Question: I have a solution, which includes 2 projects: main progect, and PlayListFilePlayBackAgent.

in main project, in MainPage a have a listBox, which shows different content. Some content has audioformat, and when i see title, and performer in listbox's item - i click button "play" in this listbox's item. This button make some operations(take track's urls from some server) and than go to page AudioPage. In AudioPage some method make a playlist from those urls, than its saves in isolatedStorage in xml format(serialized).
Here is PlayList.cs
'''
public class Playlist
{
public Playlist()
{
Tracks = new List<PlaylistTrack>();
}
[XmlElement(ElementName = "Track")]
public List<PlaylistTrack> Tracks { set; get; }
[XmlElement(ElementName = "TrackCount")]
public int TrackCount { set; get; }
public static Playlist Load(string filename)
{
Playlist playlist = null;
using (IsolatedStorageFile storage = IsolatedStorageFile.GetUserStoreForApplication())
{
using (IsolatedStorageFileStream stream = storage.OpenFile(filename, FileMode.Open))
{
XmlSerializer xmlSerializer = new XmlSerializer(typeof(Playlist));
playlist = xmlSerializer.Deserialize(stream) as Playlist;
}
}
return playlist;
}
public void Save(string filename)
{
using (IsolatedStorageFile storage = IsolatedStorageFile.GetUserStoreForApplication())
{
using (IsolatedStorageFileStream stream = storage.CreateFile(filename))
{
XmlSerializer xmlSerializer = new XmlSerializer(typeof(Playlist));
xmlSerializer.Serialize(stream, this);
}
}
}
}
'''
And a PlayBackAgent than deserializes this xml into playlist, and plays it.
That's all good, but when i want to listen tracks which were not in those item of listbox i have a problem.
I go back to my listbox, than i select some track and push button "play". In button handler, i '.Clear();' my collection, take new urls of new tracks, go to AudioPage and make a new playlist. But in emulator i see the same music i listen before.I thought the problem was in that PlayListFilePlayBackAgent do not update a playlist from isolatedStorade. But when i click different buttons "play" - field TrackCount changes(don't mind to its name, it just says what number of track in playlist must play player), i can see it in output when write 'Debug.WriteLine(Convert.ToString(playlist.TrackCount));' in 'AudioPlayer.cs'. So what I have: an audioplayer, which plays music only from first playlist I gave to him. When I want to listen another playlist - in AudioPage i see old playlist and can listen music only from those old playlist. What I want: an audioplayer which can change playlist everytime when I push button "play", and can play this music.
PS: I use PlayListFilePlayBackAgent because it can play music even if i close this application. If you need more code - just tell me. Thanks.
Update:
Button handler
'''
private void Audio_Button_Click(object sender, RoutedEventArgs e)
{
string uri = null;
TextBox tb = null;
var grid = (Grid)((Button)sender).Parent;
foreach (var child in grid.Children)
{
if (child is TextBox && (string)((TextBox)child).Tag == "URL")
{
tb = (TextBox)child;
}
}
uri = tb.Text;
BackgroundAudioPlayer.Instance.SkipNext();
//MessageBox.Show(uri);
string url = string.Format("https://api.vk.com/method/audio.getById.xml?audios={0}&access_token={1}", uri, App.AccessToken);
var c = new WebClient();
c.OpenReadCompleted += (sender1, e1) =>
{
XDocument xml = XDocument.Load(e1.Result);
MessageBox.Show(xml.ToString());
var inf = from u in xml.Descendants("audio")
select u;
AudioPage.audios.Clear();
foreach (var item in inf)
{
AudioPage.audios.Add(new AudioAttachment((string)item.Element("url"), (string)item.Element("title"), (string)item.Element("artist")));
}
string destination = string.Format("/AudioPage.xaml");
NavigationService.Navigate(new Uri(destination, UriKind.Relative));
AudioPage.count = 0;
};
c.OpenReadAsync(new Uri(url));
}
'''
OnUseraction.cs
'''
protected override void OnUserAction(BackgroundAudioPlayer player, AudioTrack track, UserAction action, object param)
{
switch (action)
{
case UserAction.Play:
if (player.Track == null)
{
// Load playlist from isolated storage
if (playlist == null)
playlist = Playlist.Load("playlist.xml");
// Debug.WriteLine(playlist.Tracks[0].Title);
Debug.WriteLine(Convert.ToString(playlist.TrackCount));
currentTrack = playlist.TrackCount;
player.Track = playlist.Tracks[currentTrack].ToAudioTrack();
}
else
{
player.Play();
}
break;
case UserAction.Pause:
player.Pause();
break;
case UserAction.SkipNext:
if (currentTrack < playlist.Tracks.Count - 1)
{
currentTrack += 1;
player.Track = playlist.Tracks[currentTrack].ToAudioTrack();
}
else
{
player.Track = null;
}
break;
case UserAction.SkipPrevious:
if (currentTrack > 0)
{
currentTrack -= 1;
player.Track = playlist.Tracks[currentTrack].ToAudioTrack();
}
else
{
player.Track = null;
}
break;
case UserAction.Seek:
player.Position = (TimeSpan)param;
break;
}
NotifyComplete();
}
'''
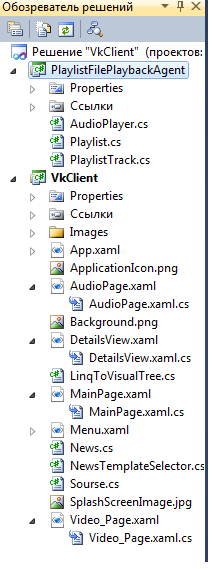
Answer: If you change your playlist in the UI you will need some way of signalling to the agent that it needs to change what it is playing, otherwise it will continue playing the current track.
When user hits the play button, call 'BackgroundAudioPlayer.Instance.SkipNext' from your app, and when you get the 'OnUserAction' event in your agent code you'll be able to recheck your playlist XML file.